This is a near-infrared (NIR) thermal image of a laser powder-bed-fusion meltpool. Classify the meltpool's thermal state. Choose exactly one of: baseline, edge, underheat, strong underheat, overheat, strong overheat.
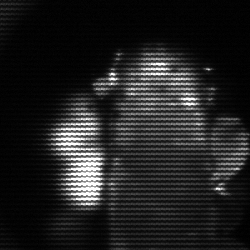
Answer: strong underheat